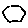
Label: hexagon